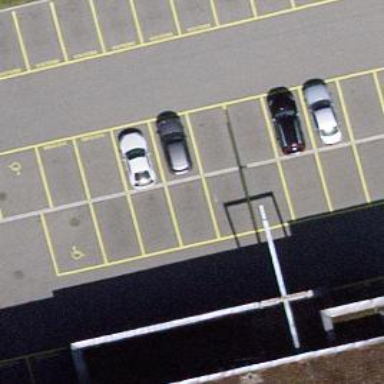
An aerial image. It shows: Parking area with asphalt surface.